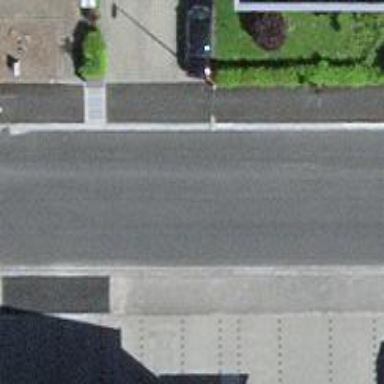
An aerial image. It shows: Bus stop with designated stop position for public transport.